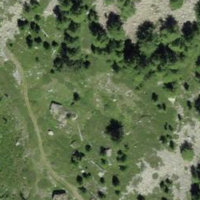
EUNIS habitat code: 31
Species observed at this site:
Pyrrhocorax graculus